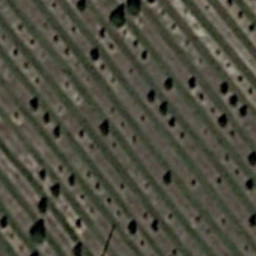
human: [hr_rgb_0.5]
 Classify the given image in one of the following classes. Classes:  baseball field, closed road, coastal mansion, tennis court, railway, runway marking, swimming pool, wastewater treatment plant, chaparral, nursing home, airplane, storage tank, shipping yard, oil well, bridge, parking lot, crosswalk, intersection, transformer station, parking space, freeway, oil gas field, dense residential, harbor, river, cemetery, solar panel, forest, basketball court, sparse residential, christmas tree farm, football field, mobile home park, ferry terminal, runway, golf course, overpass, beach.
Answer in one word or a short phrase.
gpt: christmas tree farm